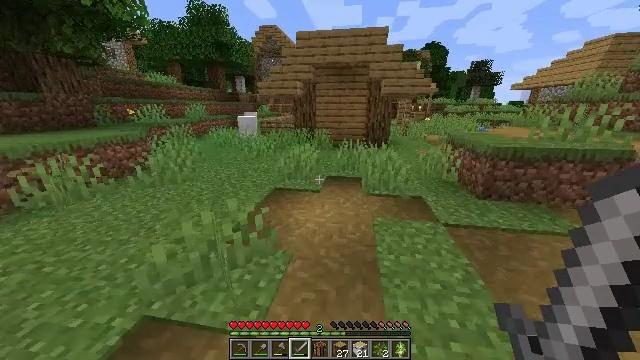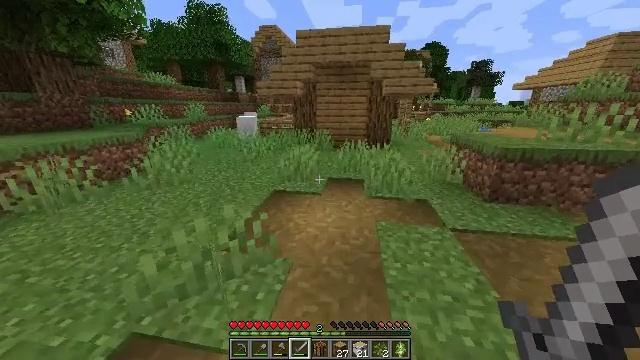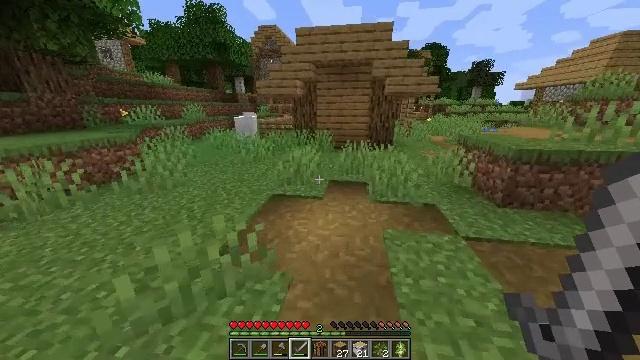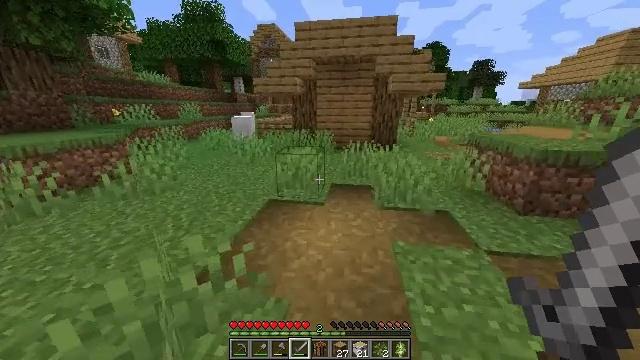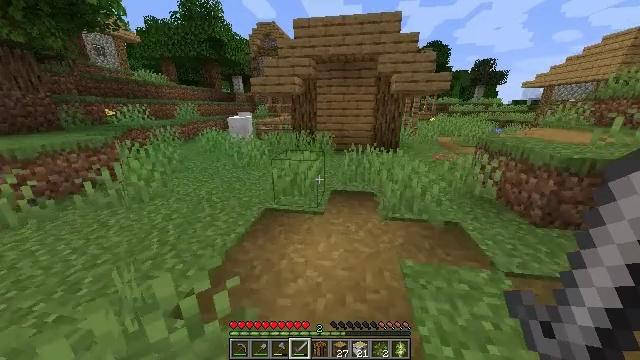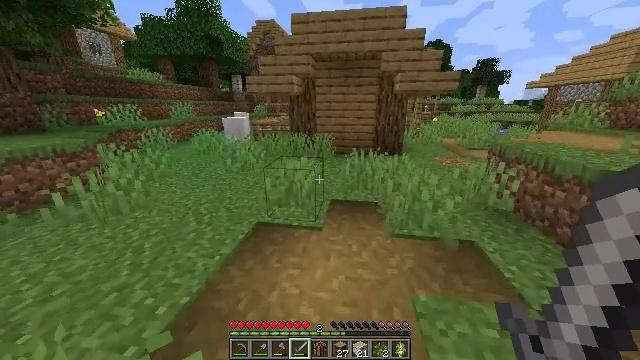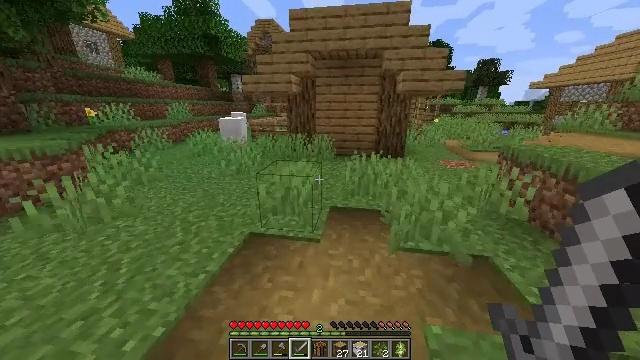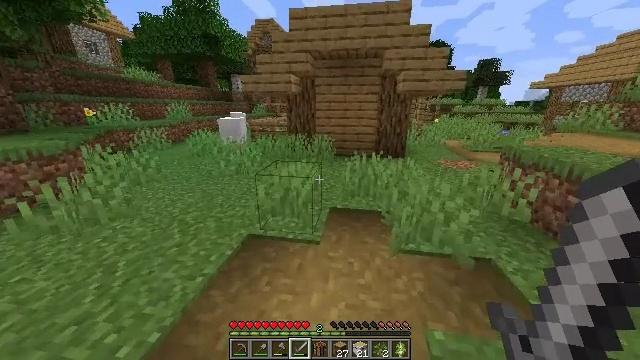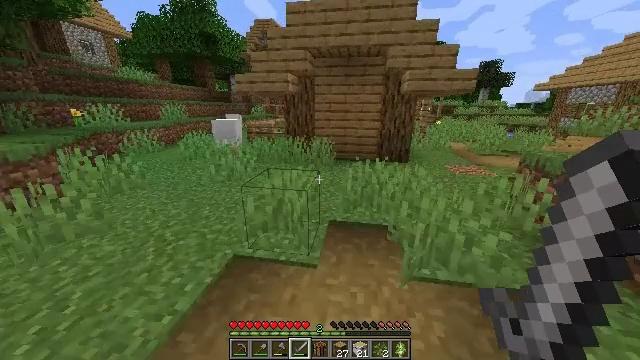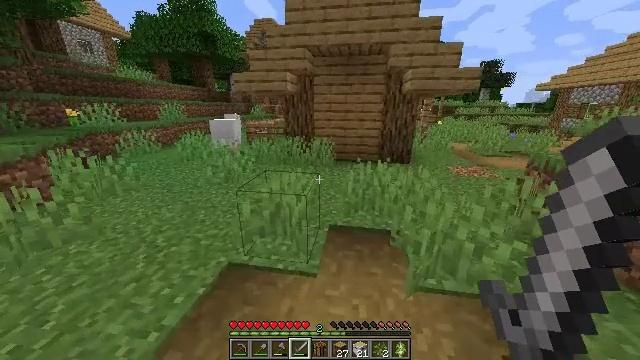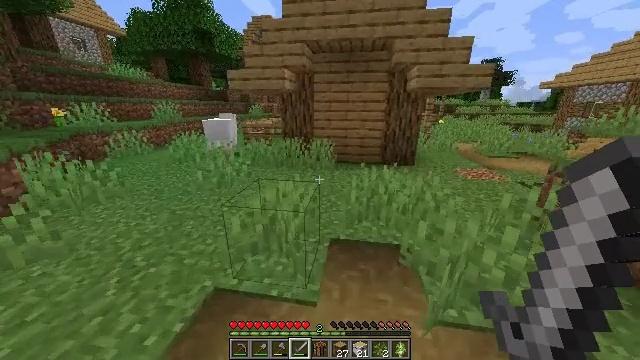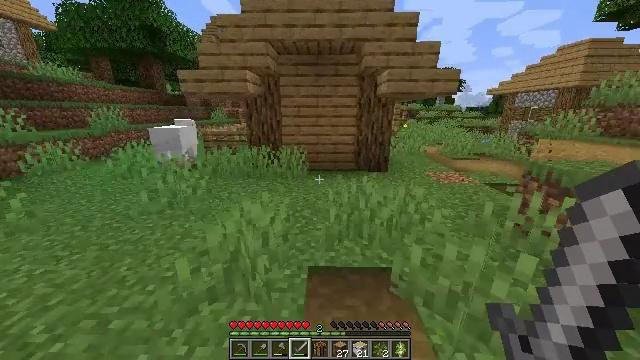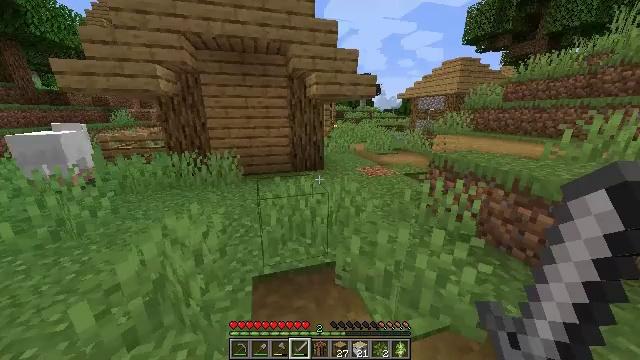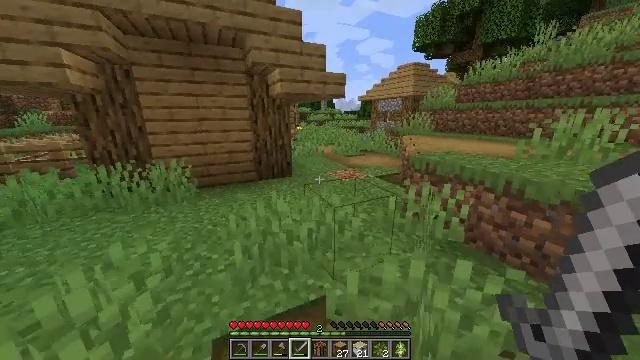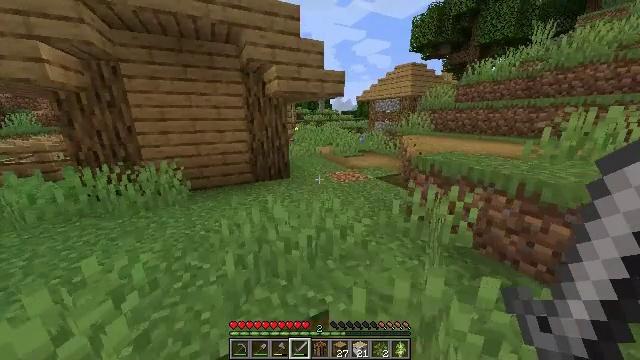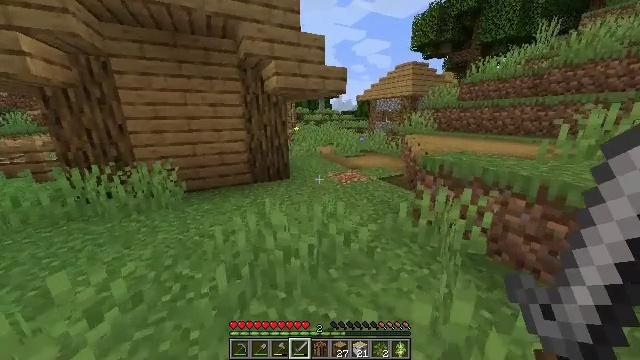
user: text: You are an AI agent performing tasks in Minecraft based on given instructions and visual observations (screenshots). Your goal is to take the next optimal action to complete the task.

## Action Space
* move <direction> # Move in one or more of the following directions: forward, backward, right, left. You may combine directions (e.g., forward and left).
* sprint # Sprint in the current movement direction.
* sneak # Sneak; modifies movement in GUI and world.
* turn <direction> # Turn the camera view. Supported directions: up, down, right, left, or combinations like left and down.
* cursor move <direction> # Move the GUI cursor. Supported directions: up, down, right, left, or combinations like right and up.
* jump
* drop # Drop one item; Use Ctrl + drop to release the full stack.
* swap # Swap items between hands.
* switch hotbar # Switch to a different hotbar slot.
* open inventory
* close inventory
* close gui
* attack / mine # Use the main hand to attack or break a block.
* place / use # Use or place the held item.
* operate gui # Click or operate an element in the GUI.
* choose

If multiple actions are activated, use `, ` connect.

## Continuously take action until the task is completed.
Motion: motion action
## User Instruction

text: Remove the yellow bed.
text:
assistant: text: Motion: move forward
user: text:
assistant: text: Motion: move forward
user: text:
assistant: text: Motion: move forward
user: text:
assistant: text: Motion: move forward
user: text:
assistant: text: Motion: move forward
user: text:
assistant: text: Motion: move forward
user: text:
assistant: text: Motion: move forward
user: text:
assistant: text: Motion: move forward
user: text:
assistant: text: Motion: move forward
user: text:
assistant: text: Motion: move forward
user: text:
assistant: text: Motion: move forward, turn right and up
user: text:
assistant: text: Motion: move forward, turn right
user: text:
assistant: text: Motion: move forward, turn right
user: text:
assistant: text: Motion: move forward
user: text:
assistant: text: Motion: move forward
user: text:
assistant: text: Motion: move forward
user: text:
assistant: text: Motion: move forward
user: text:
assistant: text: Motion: move forward
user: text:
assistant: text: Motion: move forward
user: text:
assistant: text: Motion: move forward
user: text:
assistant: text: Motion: move forward
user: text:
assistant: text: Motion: move forward
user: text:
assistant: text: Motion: move forward
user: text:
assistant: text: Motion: move forward
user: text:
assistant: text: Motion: move forward
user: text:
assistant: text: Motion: move forward
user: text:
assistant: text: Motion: move forward
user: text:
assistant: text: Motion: move forward
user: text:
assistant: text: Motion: move forward
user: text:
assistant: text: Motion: move forward